Field crop: tomato
Growth stage: 1
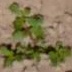
Species: portulaca